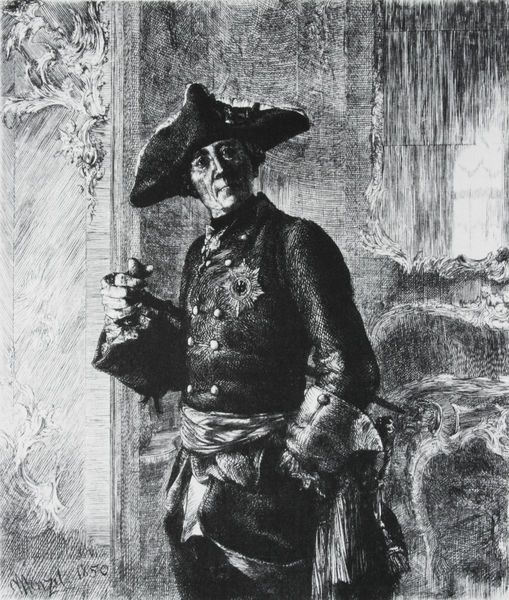
Titel: Aus König Friedrichs Zeit. Kriegs- und Friedens-Helden - König Friedrich II.
Künstler: Adolph Menzel
Standort: Berlin
Institution: Staatliche Museen zu Berlin, Kupferstichkabinett
Schlagwörter: dunkel, gemälde, hand, mann, schatten, weiß, fenster, frankreich, grau, hell, hintergrund, hut, licht, mund, nase, profil, schwarz, skizze, stuhl, zeichnung, zimmer, blick, gürtel, schloss, tuch, ornament, jacke, alte, augen, gesicht, ärmel, portrait, porträt, signatur, spiegel, öl, pose, stehend, spitzen, theater, stock, schärpe, gehstock, stab, grafik, friedrich, könig, salon, stuhllehne, stuck, menzel, knöpfe, alter, stern, links, schraffuren, radierung, stich, schwarzweiß, säbel, uniform, napoleon, abzeichen, bruststern, degen, dreispitz, manschette, manschetten, offizier, orden, rauchend, kartoffel, hosentasche, dreiviertelfigur, schauspieler, stulpen, fritz, direkt, arabesk, aufschlag, preußen, preussisch, doppeladler, adolph, dunkeö, friedrich der grosse, auszeichnung, große, eingesteckt, sanssouci, alter fritz, der alte fritz, stenr, unterm arm